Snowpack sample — Snodgrass Mountain, Crested Butte, Colorado (2/4/25, 12:06 PM MST)
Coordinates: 38.923, -106.968
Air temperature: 35 °F
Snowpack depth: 80 cm
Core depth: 20 cm
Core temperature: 33.8 °F
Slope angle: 14°, slope face: 78°
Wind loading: low
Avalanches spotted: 0
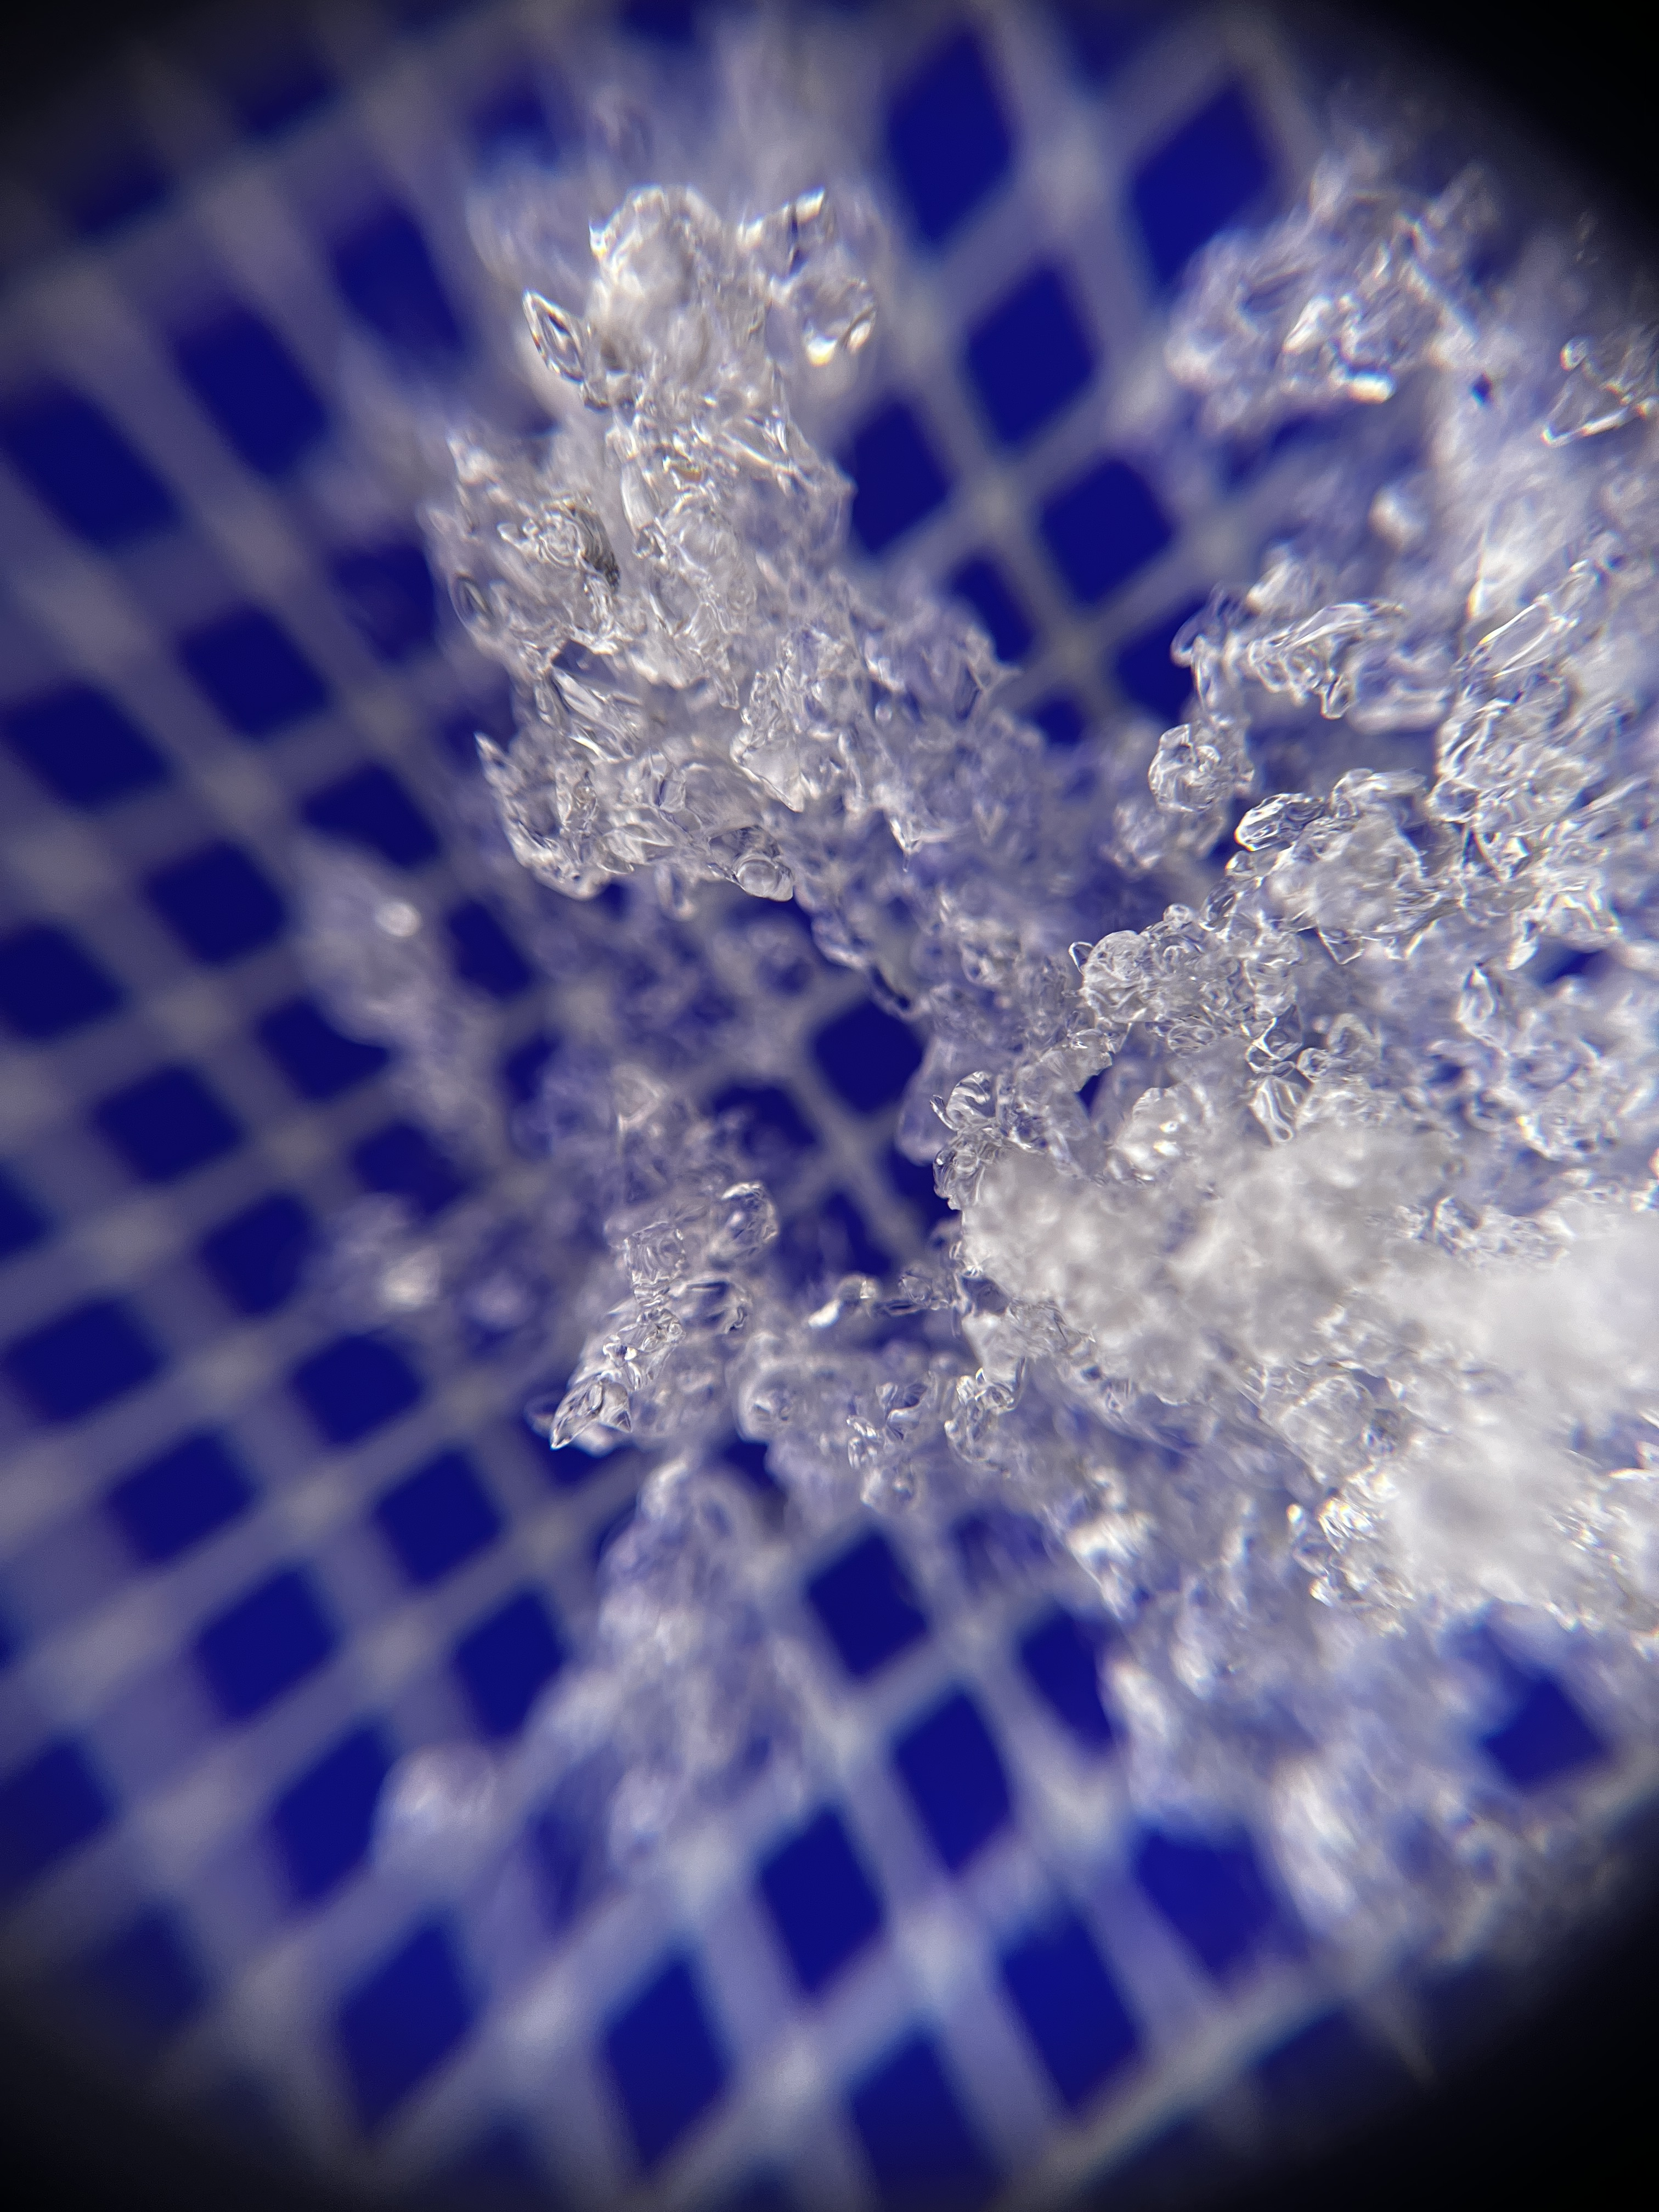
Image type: magnified_profile
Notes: No avalanches nearby, unusually warm weather for the last month reported by residents, Collected 25 yards from treeline